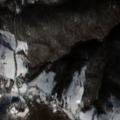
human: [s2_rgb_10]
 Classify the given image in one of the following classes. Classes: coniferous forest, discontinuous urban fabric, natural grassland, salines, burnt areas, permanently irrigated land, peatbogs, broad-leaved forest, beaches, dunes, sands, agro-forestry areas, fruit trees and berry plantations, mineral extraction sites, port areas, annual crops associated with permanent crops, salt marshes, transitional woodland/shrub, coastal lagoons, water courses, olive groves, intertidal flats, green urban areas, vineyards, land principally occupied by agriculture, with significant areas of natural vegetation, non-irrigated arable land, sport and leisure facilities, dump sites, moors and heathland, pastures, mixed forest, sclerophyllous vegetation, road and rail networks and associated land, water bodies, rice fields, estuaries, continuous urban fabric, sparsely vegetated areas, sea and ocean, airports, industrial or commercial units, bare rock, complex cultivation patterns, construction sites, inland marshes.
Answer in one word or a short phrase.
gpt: land principally occupied by agriculture, with significant areas of natural vegetation, broad-leaved forest